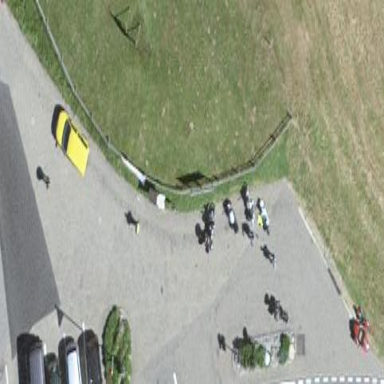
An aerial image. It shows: Motorcycle parking area with designated surface.